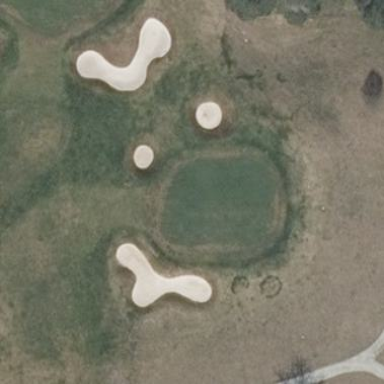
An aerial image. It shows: Golf green.